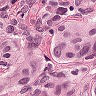
Metastatic tissue present: yes